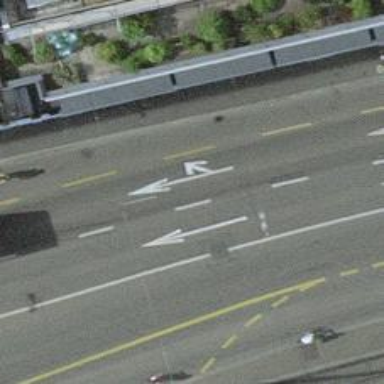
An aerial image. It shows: Primary highway with asphalt surface. It includes cycle lane with trolley wires.